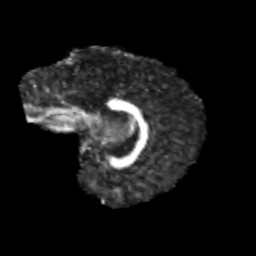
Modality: FA
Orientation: sagittal
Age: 12
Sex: female
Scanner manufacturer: siemens
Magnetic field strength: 3 T
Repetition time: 3.8 s
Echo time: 0.07 s